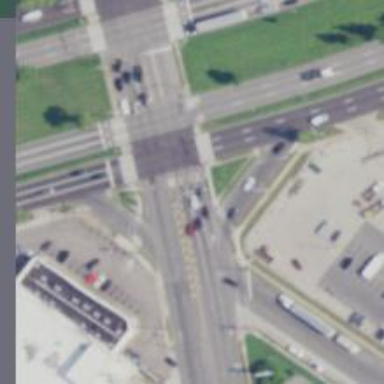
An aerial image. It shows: Zebra crossing for pedestrians.